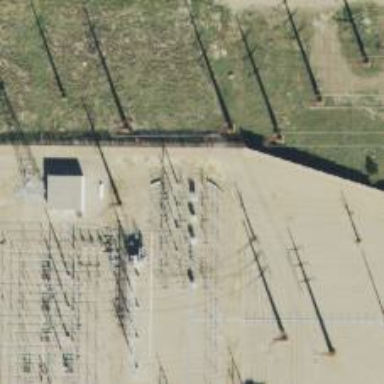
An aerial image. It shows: Switch used for power control.